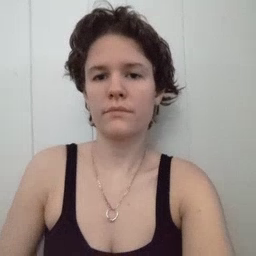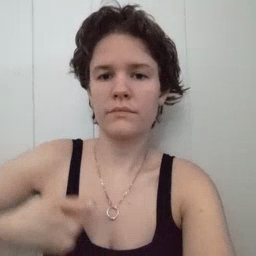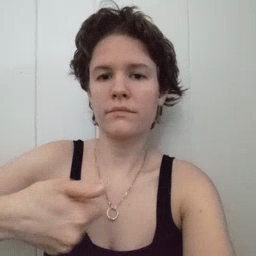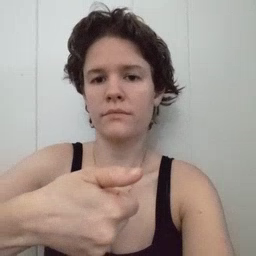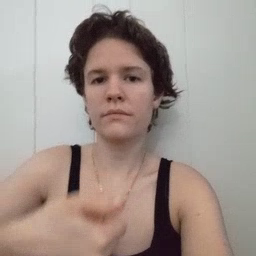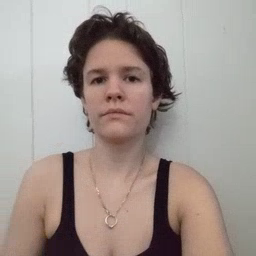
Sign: hide